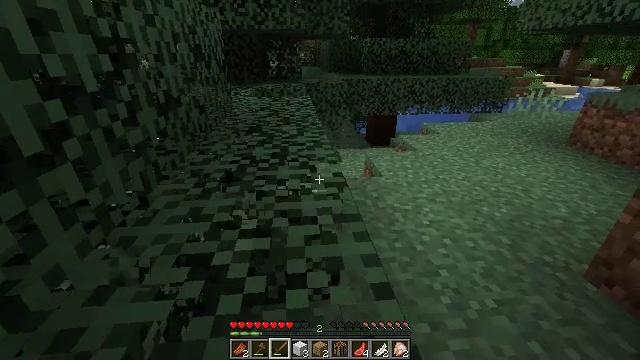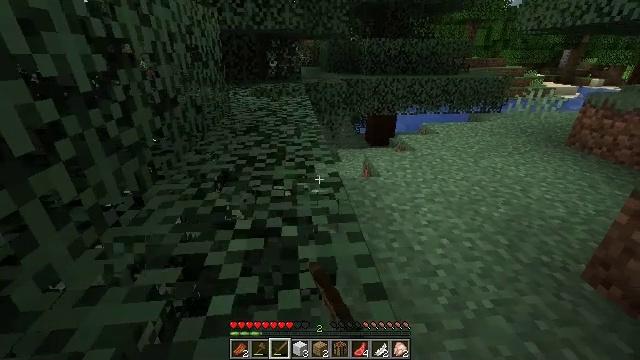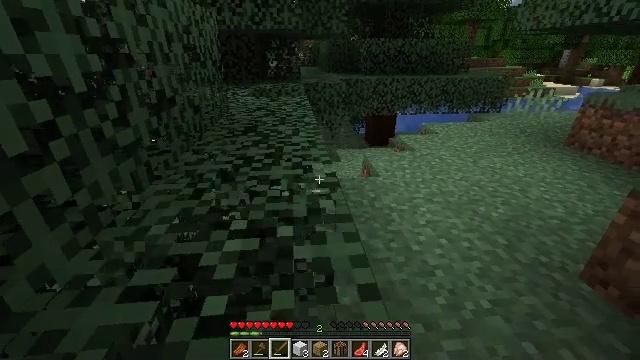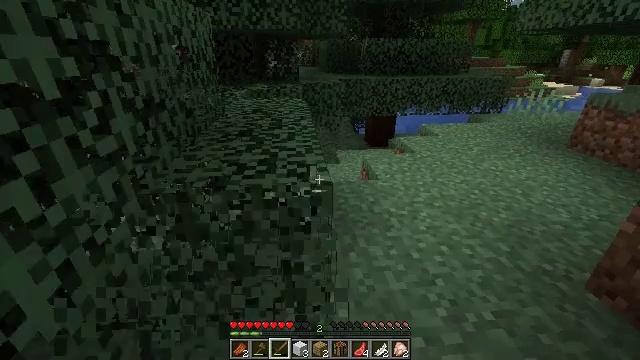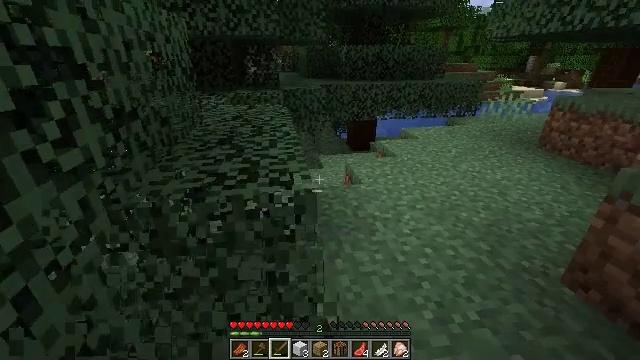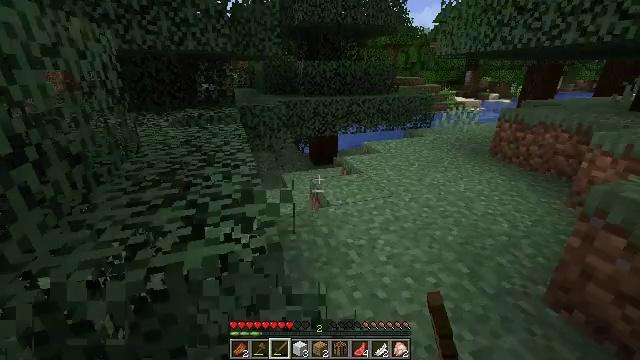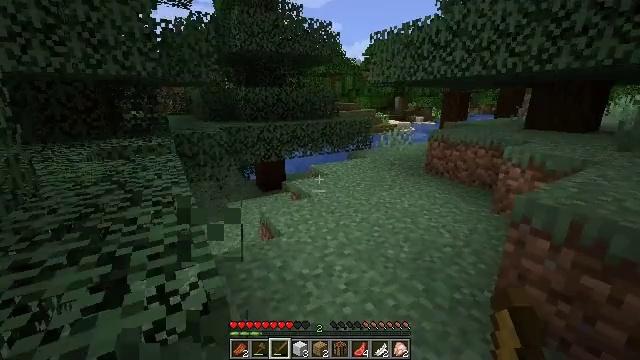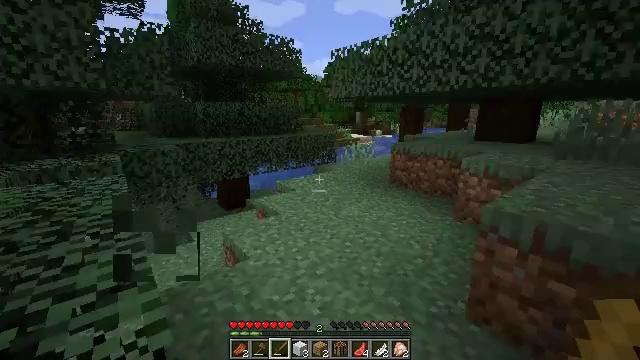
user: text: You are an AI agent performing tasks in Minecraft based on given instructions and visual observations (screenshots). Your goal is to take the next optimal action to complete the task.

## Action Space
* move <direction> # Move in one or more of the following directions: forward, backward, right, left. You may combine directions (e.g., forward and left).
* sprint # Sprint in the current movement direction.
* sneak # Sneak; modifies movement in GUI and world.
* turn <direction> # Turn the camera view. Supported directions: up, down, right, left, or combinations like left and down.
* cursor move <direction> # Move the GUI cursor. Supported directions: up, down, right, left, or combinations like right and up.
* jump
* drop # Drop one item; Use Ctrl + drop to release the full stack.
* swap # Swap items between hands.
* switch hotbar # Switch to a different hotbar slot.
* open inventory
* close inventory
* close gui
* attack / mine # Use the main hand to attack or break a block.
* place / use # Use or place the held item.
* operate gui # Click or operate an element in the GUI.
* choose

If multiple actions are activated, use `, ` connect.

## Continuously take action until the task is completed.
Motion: motion action
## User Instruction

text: Destroy the spruce leaves to get sticks and saplings.
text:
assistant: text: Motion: move forward, attack / mine
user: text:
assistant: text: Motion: move forward, attack / mine
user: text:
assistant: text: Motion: move forward, attack / mine
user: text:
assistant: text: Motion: move forward, turn right and up, attack / mine
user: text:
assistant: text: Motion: move forward, turn right and up
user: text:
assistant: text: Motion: move forward, turn right and up
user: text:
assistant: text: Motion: move forward, turn right and up
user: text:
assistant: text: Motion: no_op